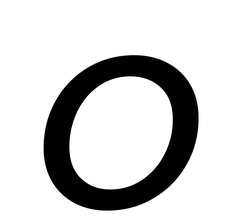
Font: Poppins-Italic